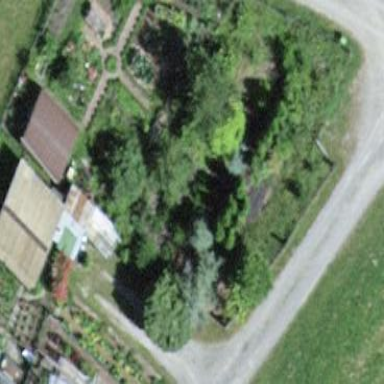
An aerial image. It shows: Area designated for allotments.